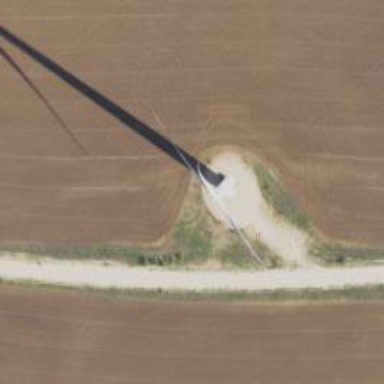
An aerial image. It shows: Wind turbine generator that utilizes wind as its source for generating electricity. It is of the horizontal axis type.